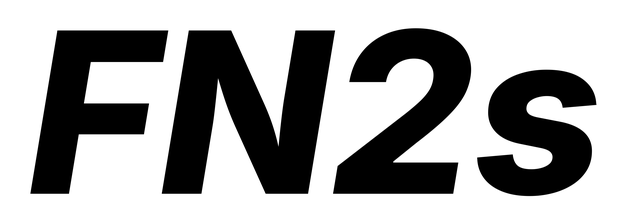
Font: Inter-Italic_ExtraBold_Italic